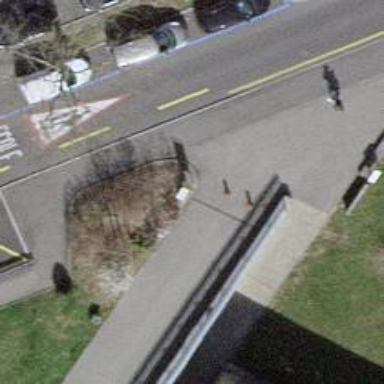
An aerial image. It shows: Rising bollard.